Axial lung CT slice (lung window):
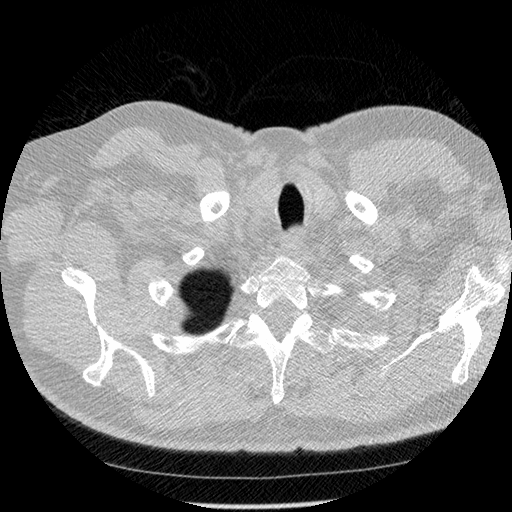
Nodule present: no